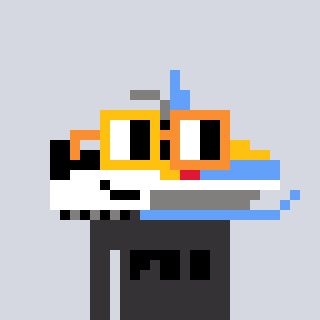
a pixel art character with square yellow and orange glasses, a snowmobile-shaped head and a grayscale-colored body on a cool background